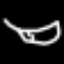
Label: leaf